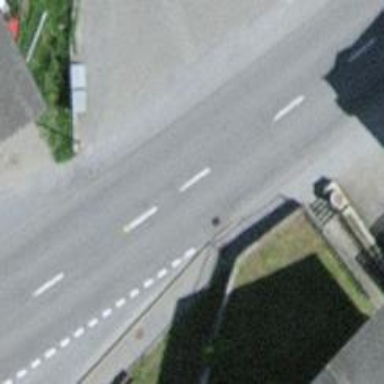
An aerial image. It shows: Zebra crossing on the road.